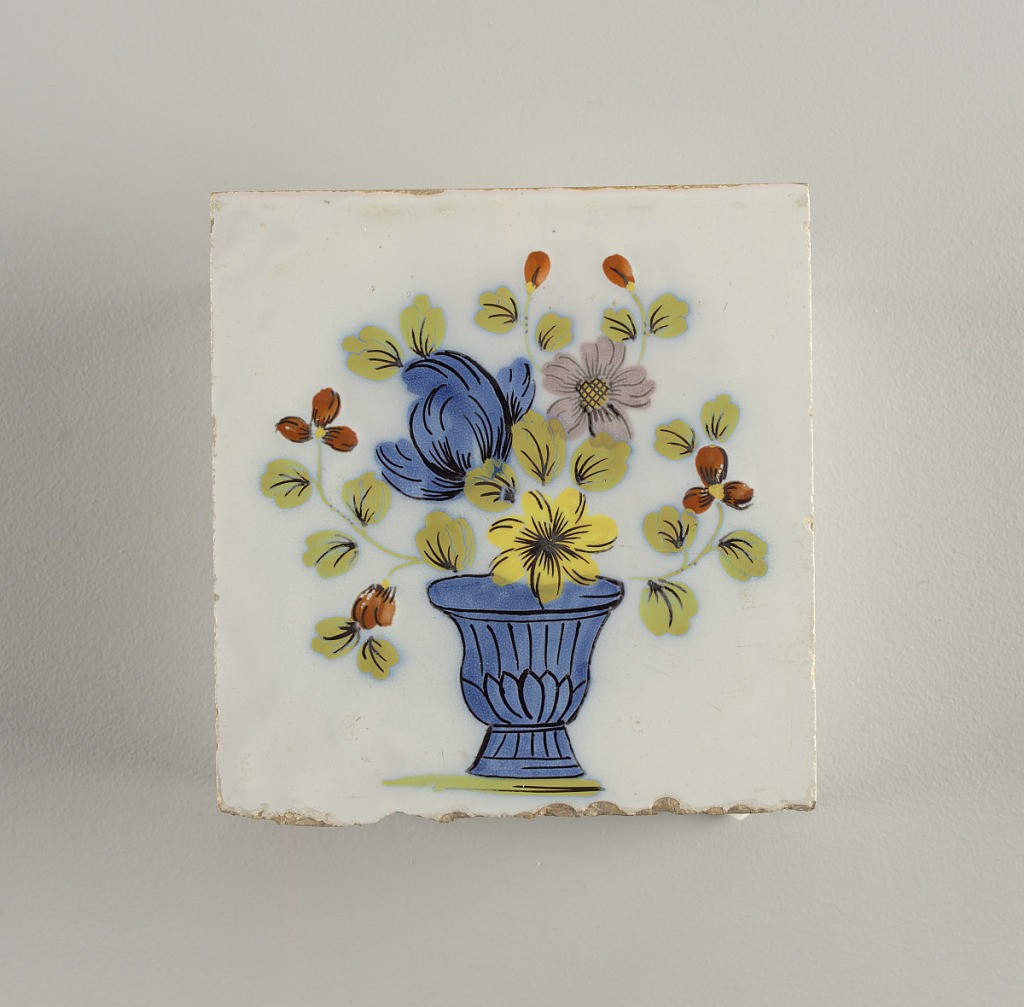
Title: Tile
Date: mid-18th century
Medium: Tin-enamelled earthenware
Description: Square tile. Decorated in "Fazackerley colors" on white ground.  Subject a blue vase with flowers in blue, yellow, manganese and brown; leaves sage green, with black veins.